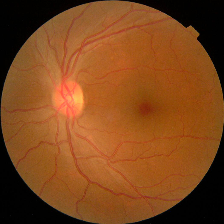
Diabetic retinopathy grade: No DR